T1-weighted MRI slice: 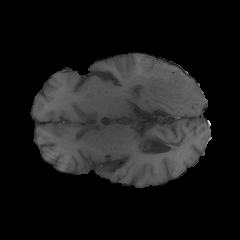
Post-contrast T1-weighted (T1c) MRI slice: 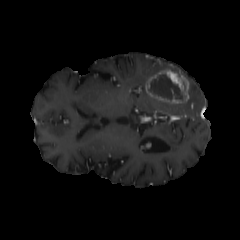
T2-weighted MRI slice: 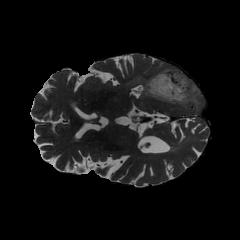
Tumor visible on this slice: yes